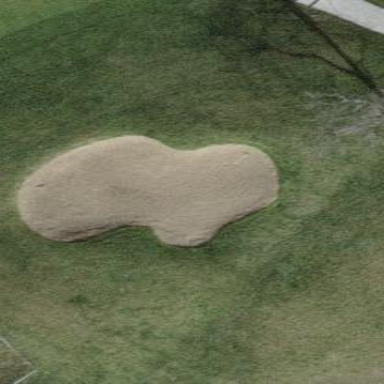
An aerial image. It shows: Sand bunker on golf course.